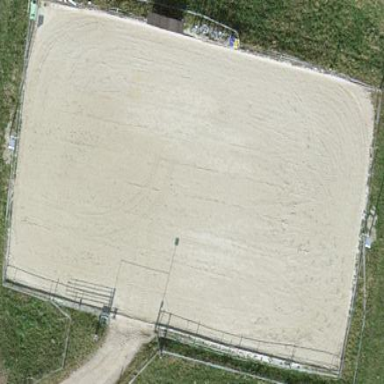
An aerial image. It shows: Equestrian pitch for leisure land sports.